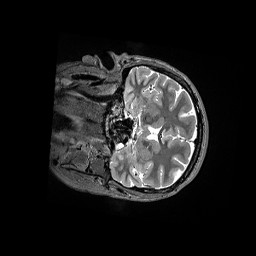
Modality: T2w
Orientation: coronal
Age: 34
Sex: female
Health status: ill
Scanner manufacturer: siemens
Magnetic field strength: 3 T
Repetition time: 3.2 s
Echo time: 0.564 s